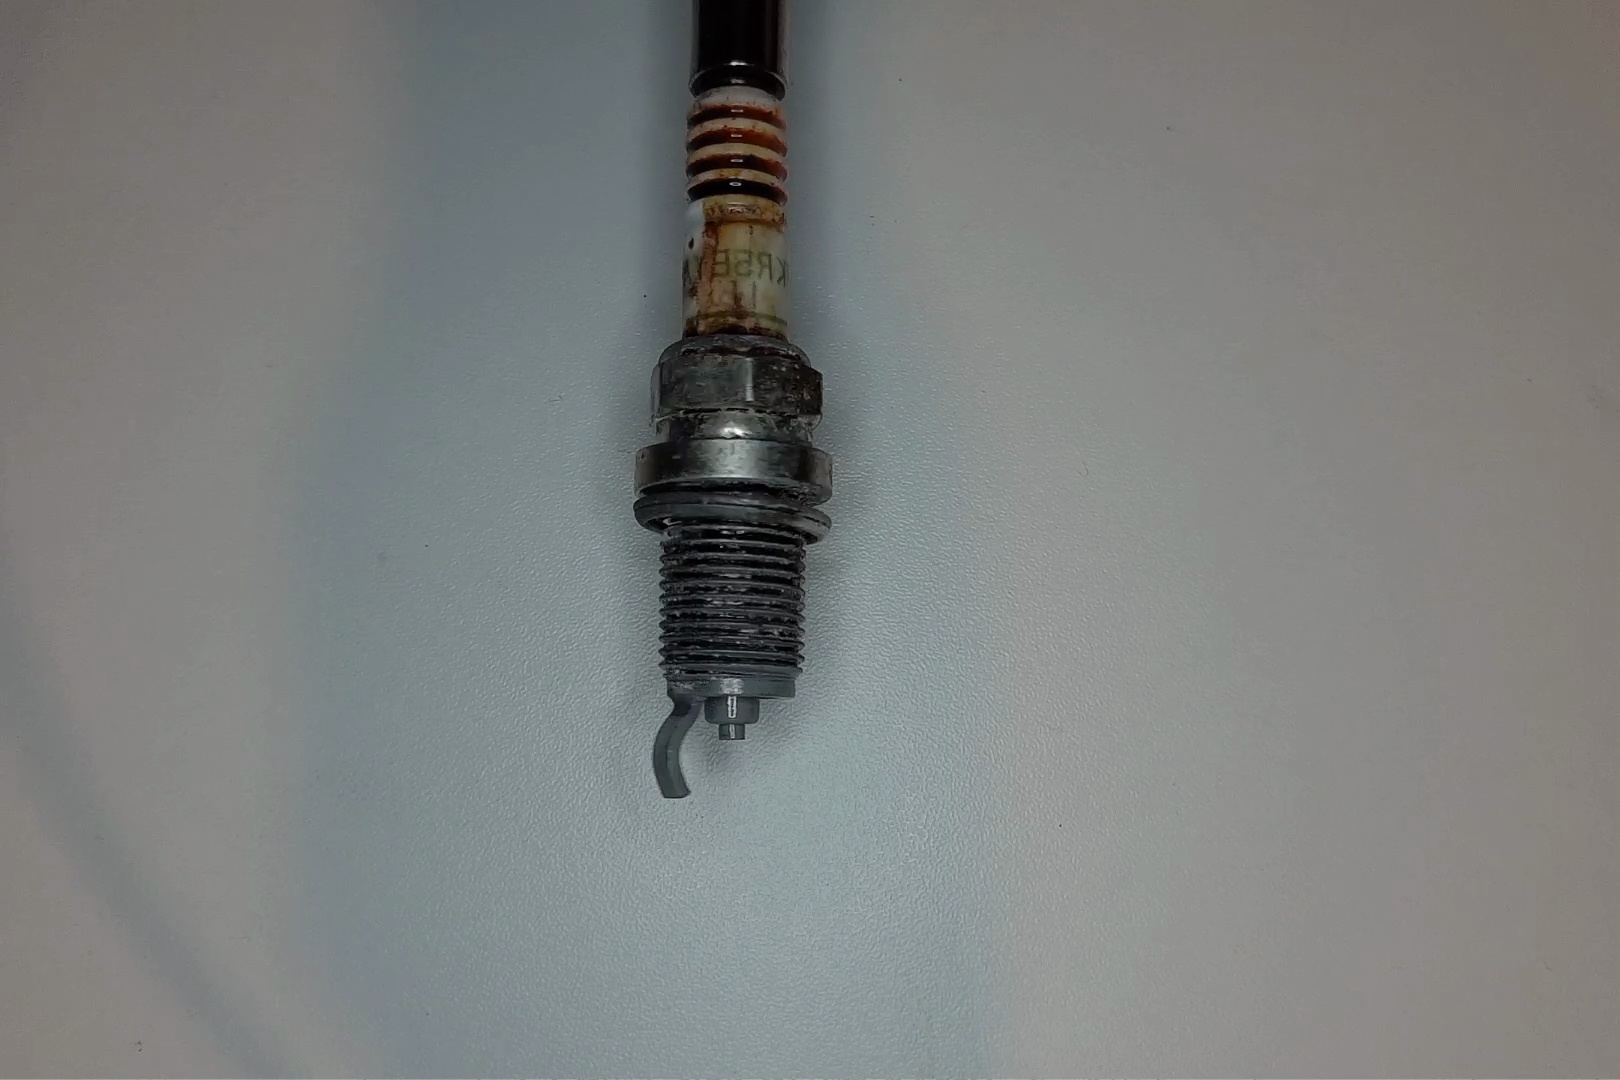
Label: anomaly